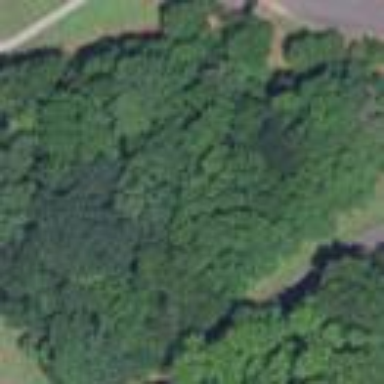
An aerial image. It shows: Mixed deciduous woodland.